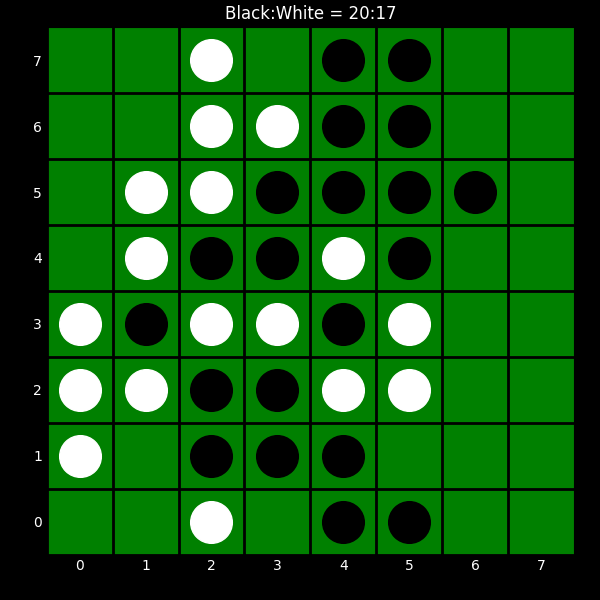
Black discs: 20
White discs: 17